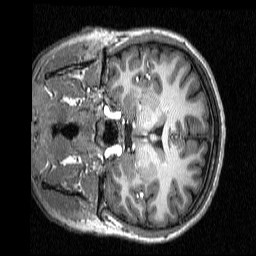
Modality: T1w
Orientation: coronal